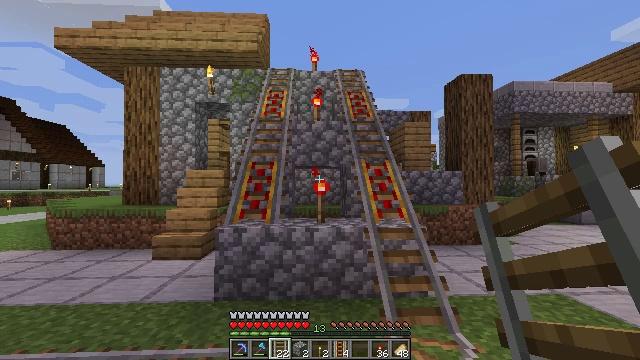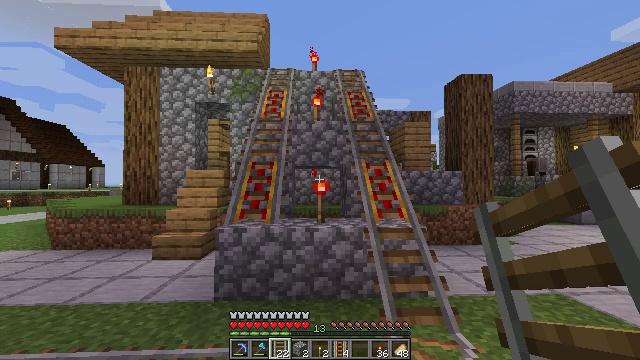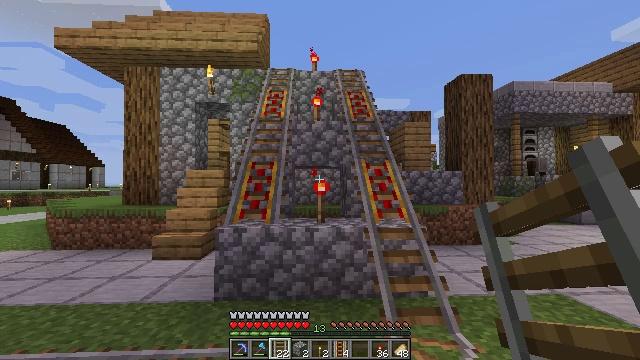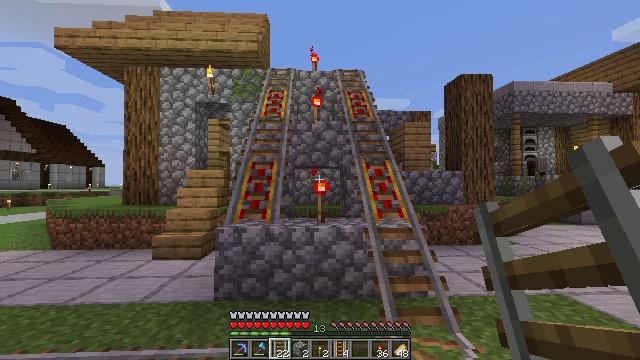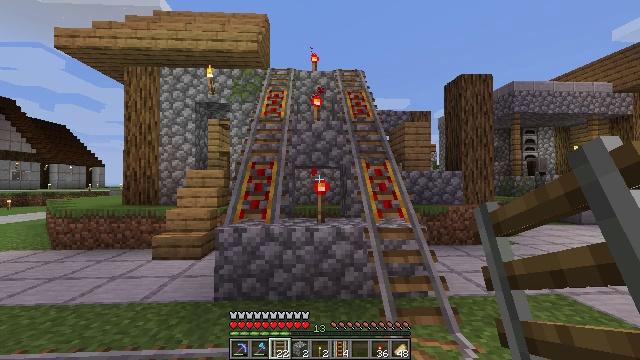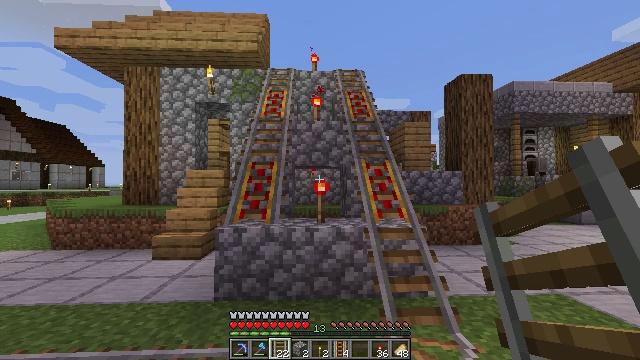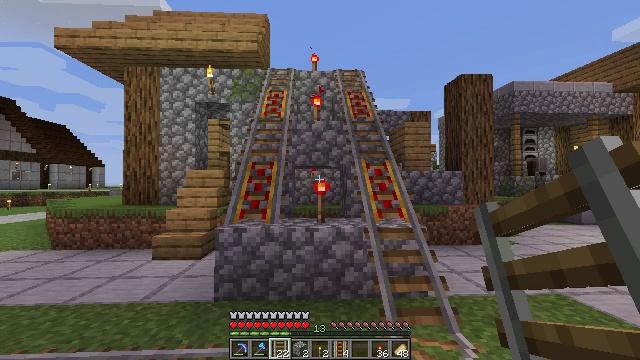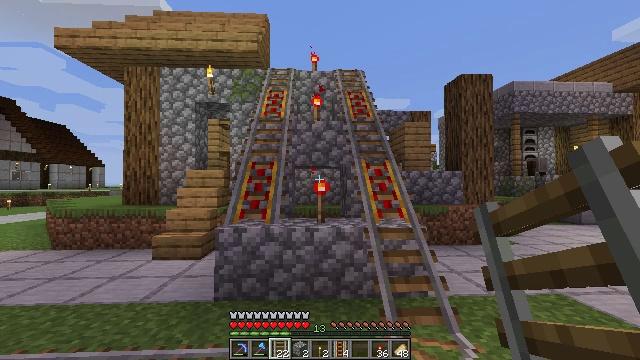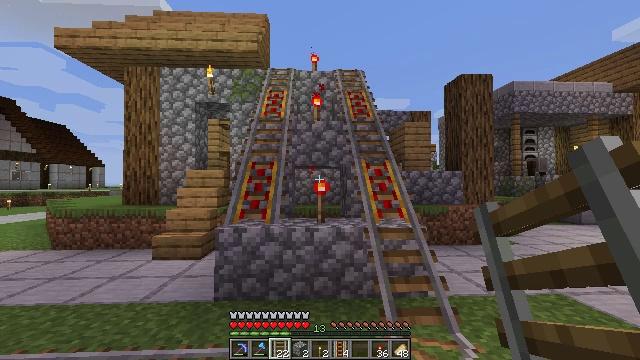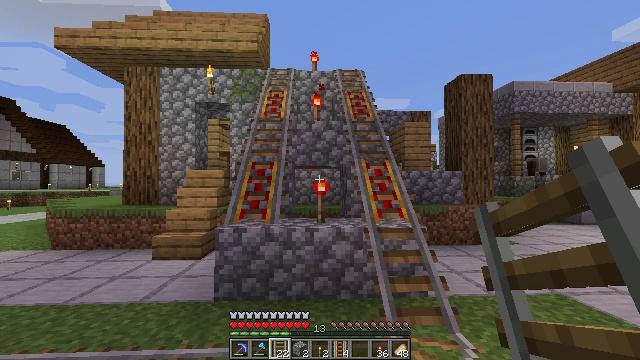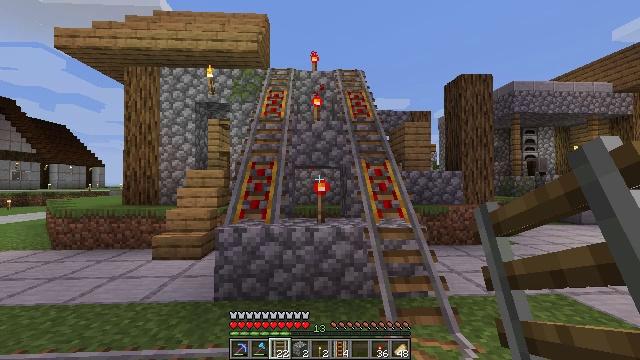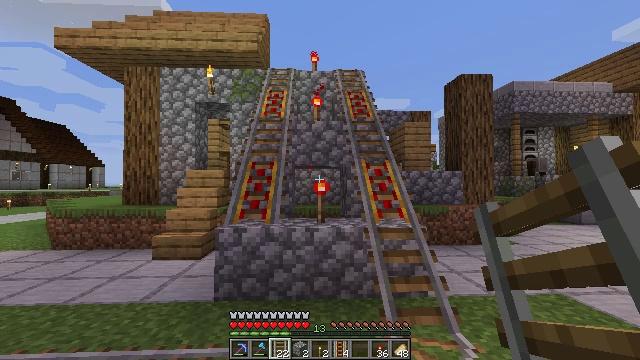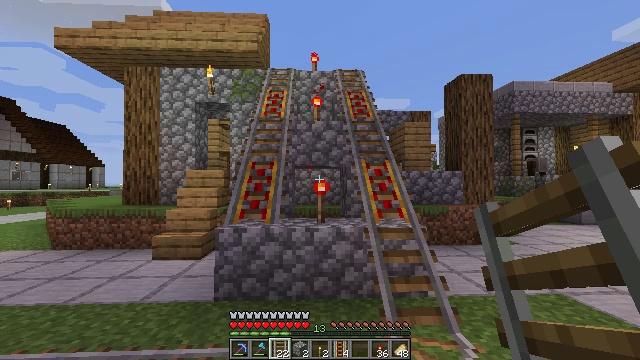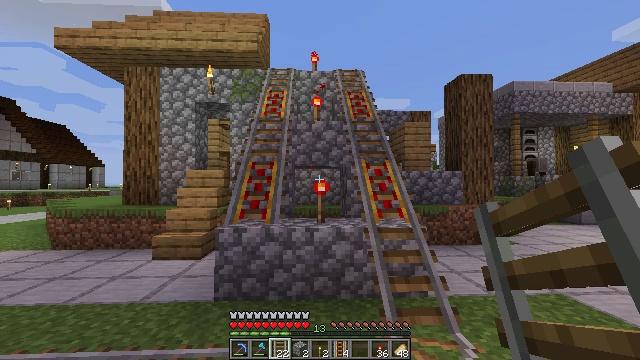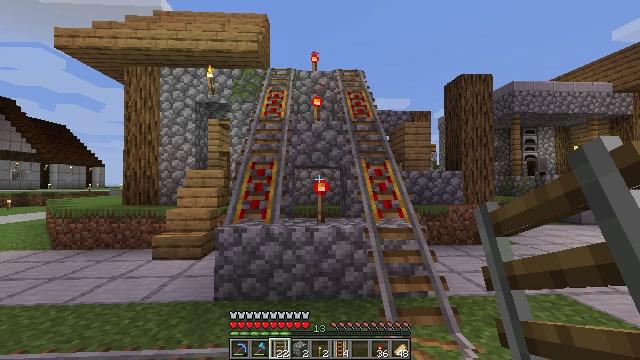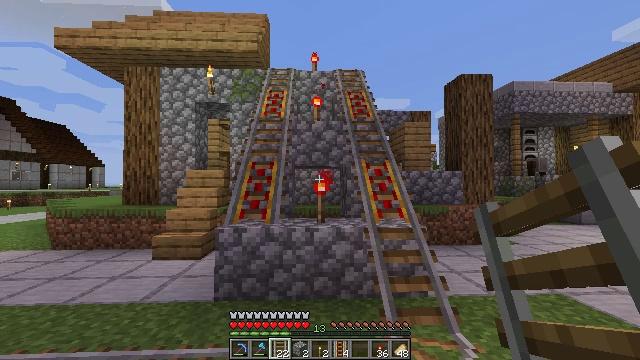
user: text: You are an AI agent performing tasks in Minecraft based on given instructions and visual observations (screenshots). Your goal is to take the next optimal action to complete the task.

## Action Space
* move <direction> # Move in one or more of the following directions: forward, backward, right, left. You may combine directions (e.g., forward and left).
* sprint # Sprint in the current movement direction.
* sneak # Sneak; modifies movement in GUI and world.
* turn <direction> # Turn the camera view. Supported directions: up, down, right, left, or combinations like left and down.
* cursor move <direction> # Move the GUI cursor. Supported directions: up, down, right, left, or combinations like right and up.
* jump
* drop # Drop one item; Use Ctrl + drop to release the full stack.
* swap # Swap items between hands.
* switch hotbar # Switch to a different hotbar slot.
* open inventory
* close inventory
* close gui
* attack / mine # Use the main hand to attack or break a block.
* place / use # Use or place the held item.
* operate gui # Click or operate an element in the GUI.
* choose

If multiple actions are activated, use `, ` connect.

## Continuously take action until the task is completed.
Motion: motion action
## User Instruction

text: Gather the cauldron for reuse.
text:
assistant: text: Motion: no_op
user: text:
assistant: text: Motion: no_op
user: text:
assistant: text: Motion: no_op
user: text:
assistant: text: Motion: no_op
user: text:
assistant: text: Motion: no_op
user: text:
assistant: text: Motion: no_op
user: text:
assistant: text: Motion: no_op
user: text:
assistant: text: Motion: no_op
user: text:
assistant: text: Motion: no_op
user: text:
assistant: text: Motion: no_op
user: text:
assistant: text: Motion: no_op
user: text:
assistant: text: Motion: no_op
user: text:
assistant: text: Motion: no_op
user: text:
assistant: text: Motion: no_op
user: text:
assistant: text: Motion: no_op
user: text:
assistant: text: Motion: no_op
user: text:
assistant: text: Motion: no_op
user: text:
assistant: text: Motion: no_op
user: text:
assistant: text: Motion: no_op
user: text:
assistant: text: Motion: no_op
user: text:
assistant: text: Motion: no_op
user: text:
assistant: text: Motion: no_op
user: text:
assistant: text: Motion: no_op
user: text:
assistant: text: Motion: no_op
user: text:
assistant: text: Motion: no_op
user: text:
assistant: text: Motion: no_op
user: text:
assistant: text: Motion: no_op
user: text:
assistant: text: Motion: no_op
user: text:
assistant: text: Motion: no_op
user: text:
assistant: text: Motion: no_op